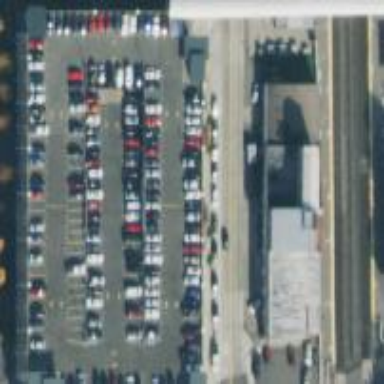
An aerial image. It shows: Multi-storey parking building with asphalt surface. It includes park & ride facility.